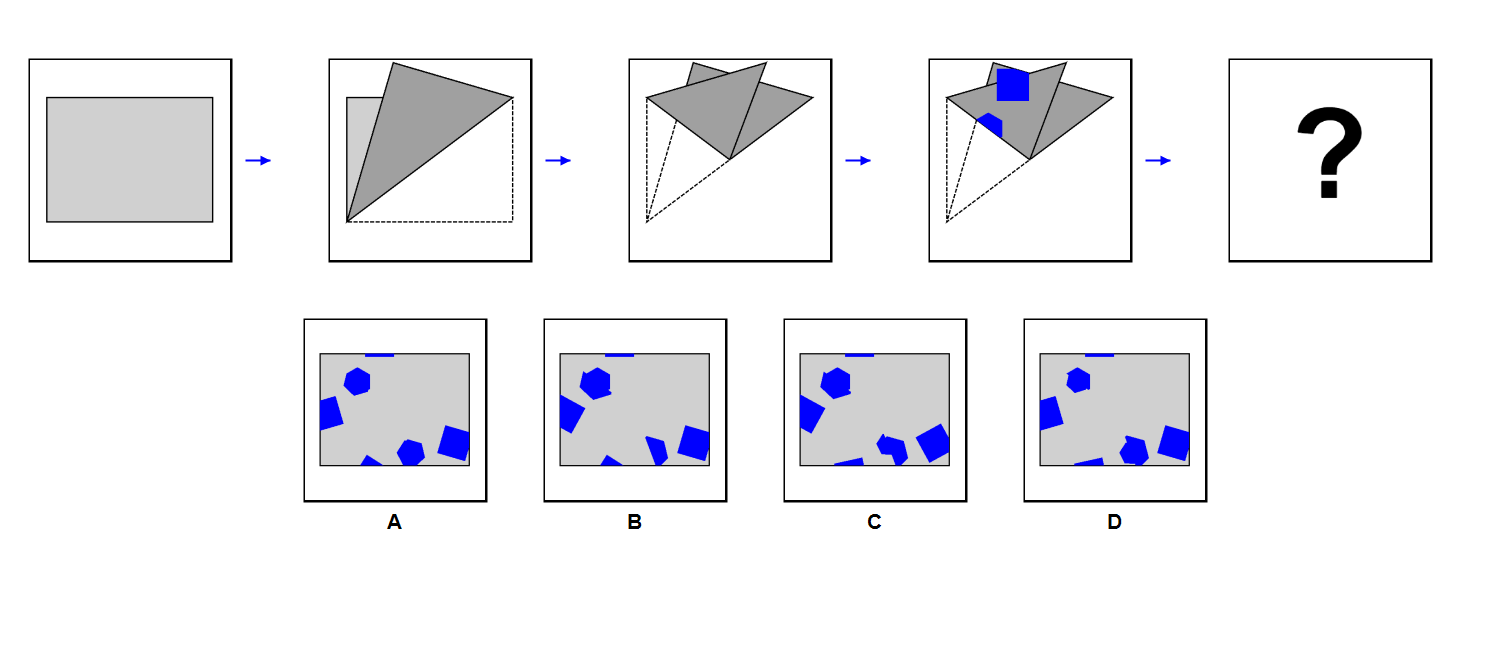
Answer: A